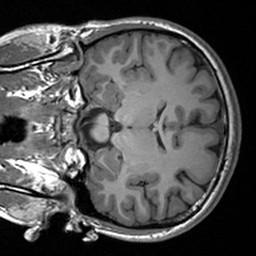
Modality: T1w
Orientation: coronal
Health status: healthy
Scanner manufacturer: siemens
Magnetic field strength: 3 T
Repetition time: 1.9 s
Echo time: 0.00227 s